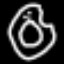
Label: donut